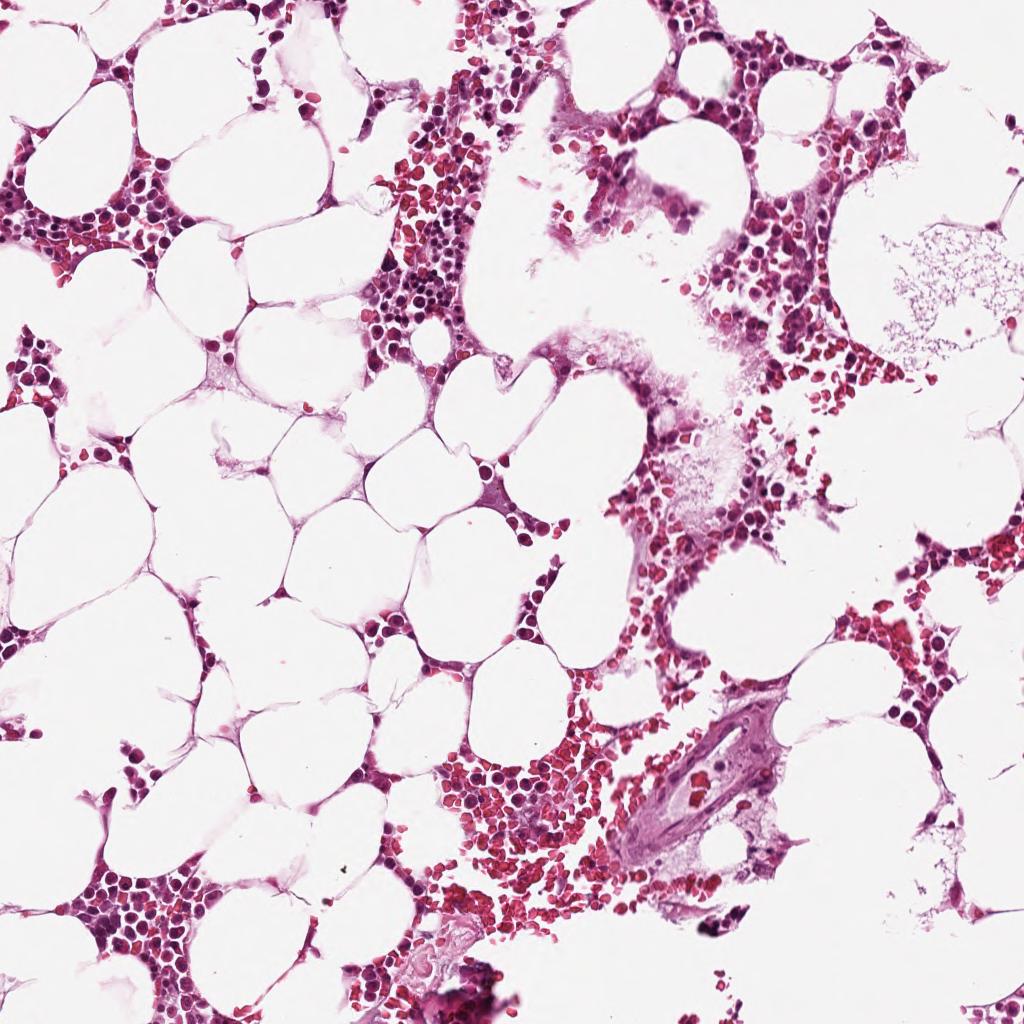
Label: Non-Tumor